Question: I'm running Eclipse Mars.2 on Ubuntu 16.04 on gtk2 (because it was freezing on gtk3).
The package explorer and open files tab have white fonts.
Is there any way to change this to black/default?

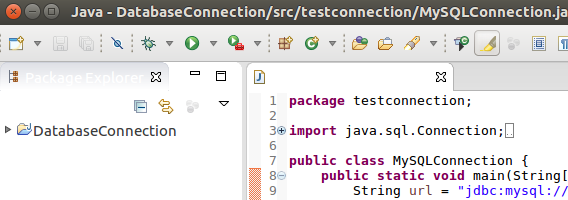
Answer: You can't change the package explorer color alone. But you can try different themes which are available in eclipse.
1. Open eclipse preferences
2. General -> Appearance -> Theme